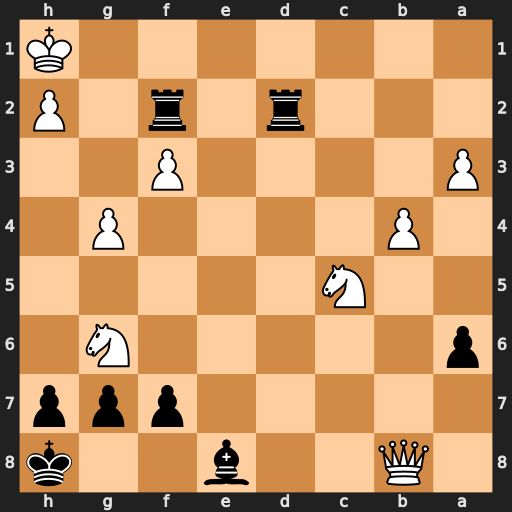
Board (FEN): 1Q2b2k/5ppp/p5N1/2N5/1P4P1/P4P2/3r1r1P/7K
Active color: b
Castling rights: -
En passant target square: -
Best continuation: hxg6 Qxe8+ Kh7 Qe1 Rxh2+